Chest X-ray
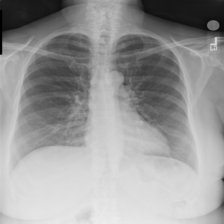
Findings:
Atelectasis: negative
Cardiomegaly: negative
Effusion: negative
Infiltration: negative
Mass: negative
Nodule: negative
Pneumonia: negative
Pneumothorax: negative
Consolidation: negative
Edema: negative
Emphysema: negative
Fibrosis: negative
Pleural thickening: negative
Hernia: negative